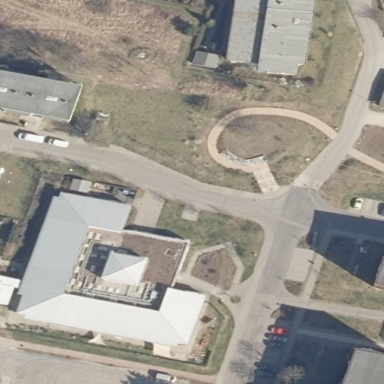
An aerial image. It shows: Kindergarten building.